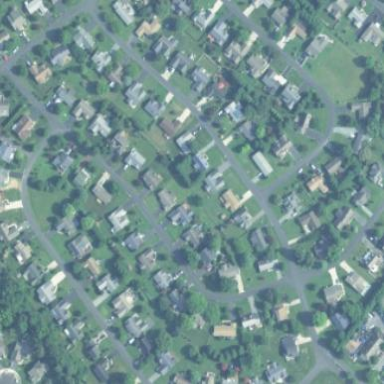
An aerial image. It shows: This residential area consists of single-family homes.